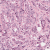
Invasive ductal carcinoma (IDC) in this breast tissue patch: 1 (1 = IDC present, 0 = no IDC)